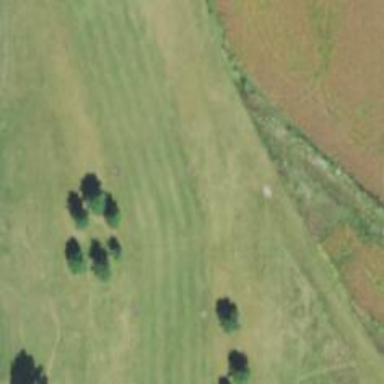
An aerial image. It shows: Golf hole.